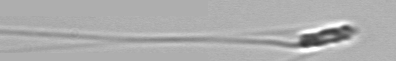
Label: Chaetoceros_throndsenii